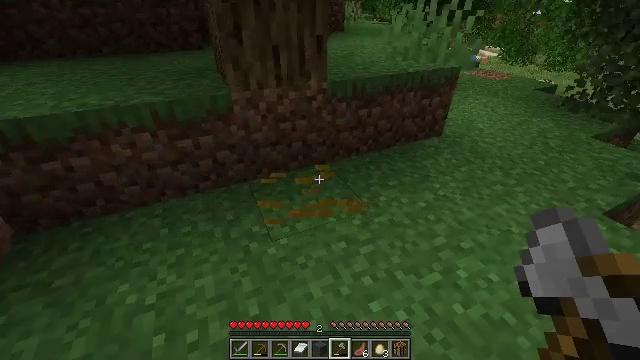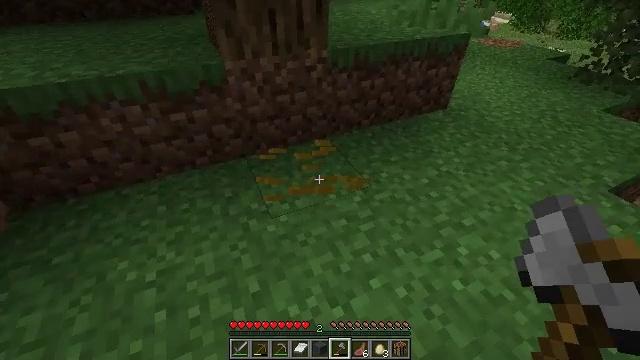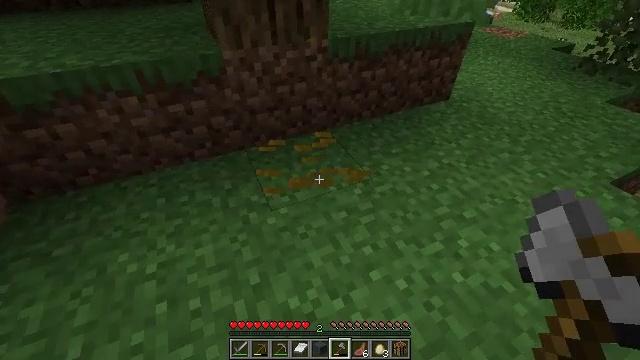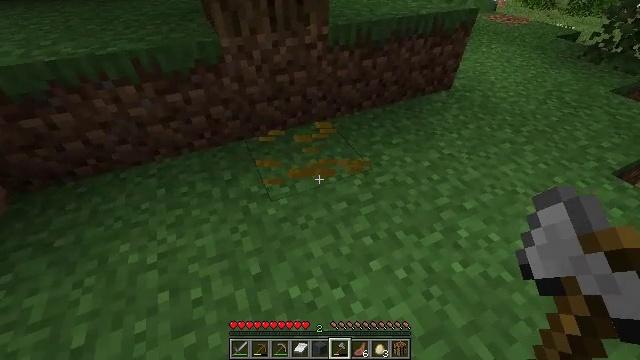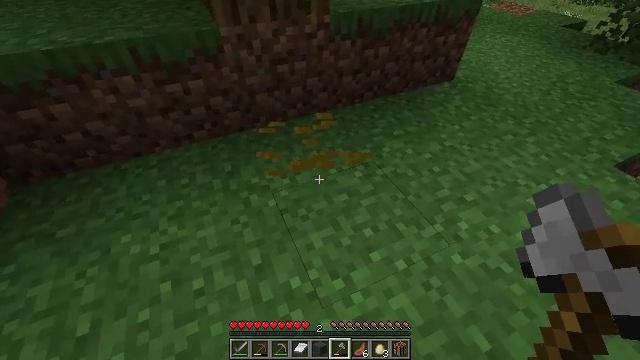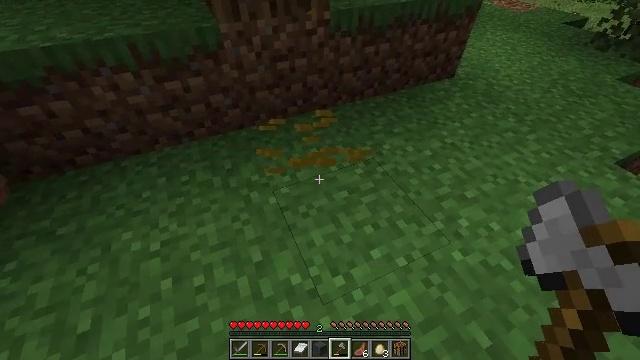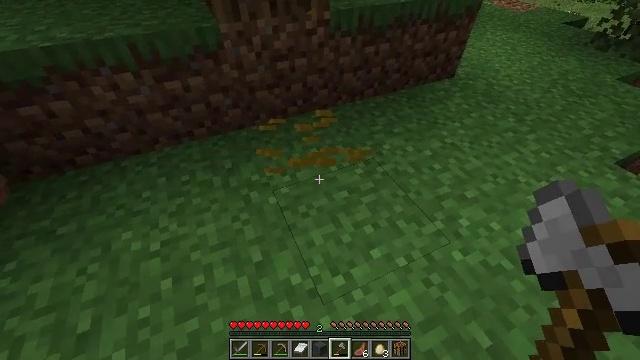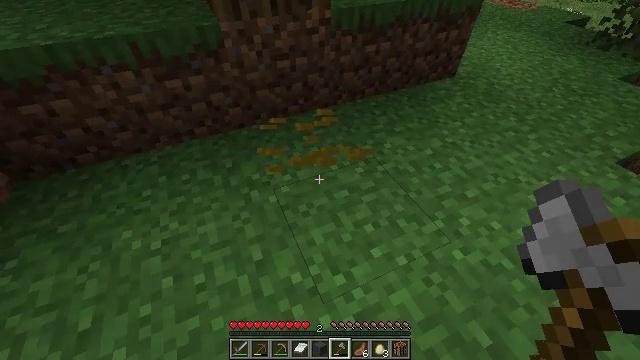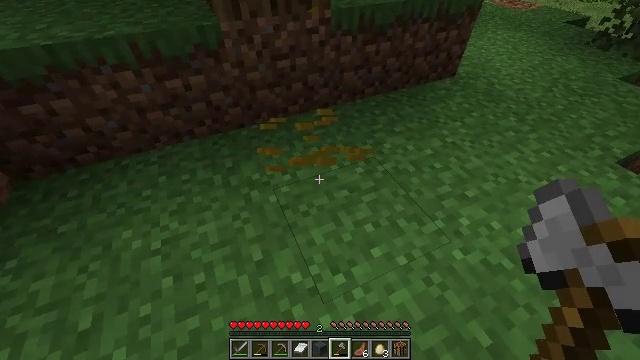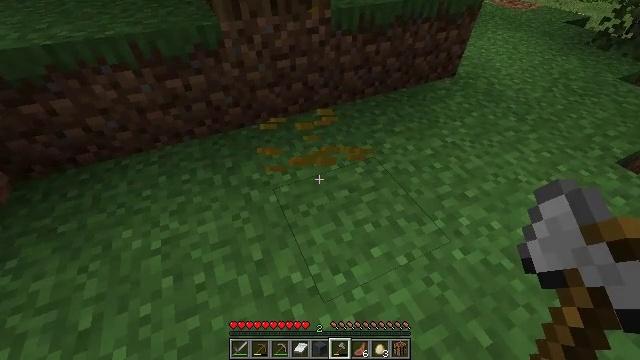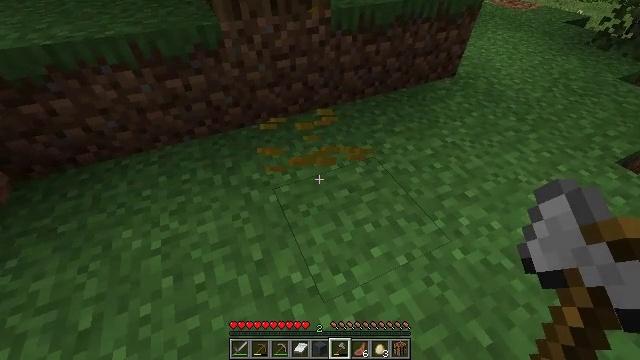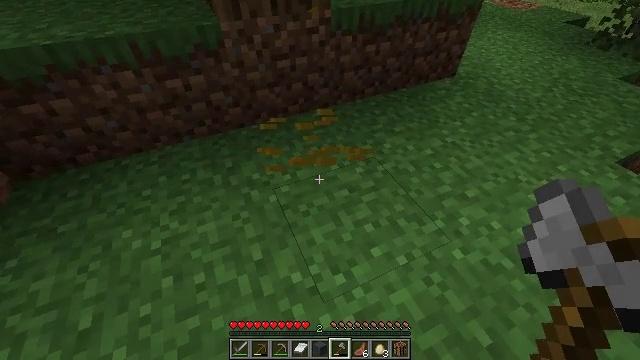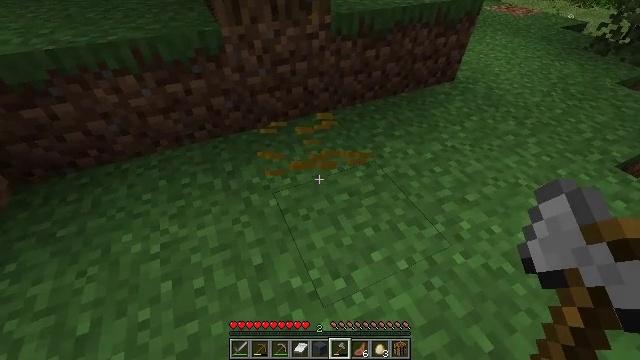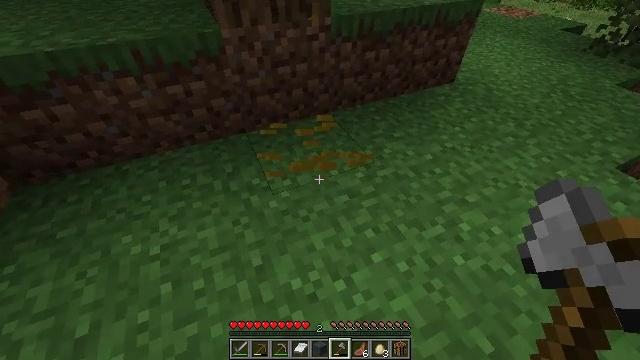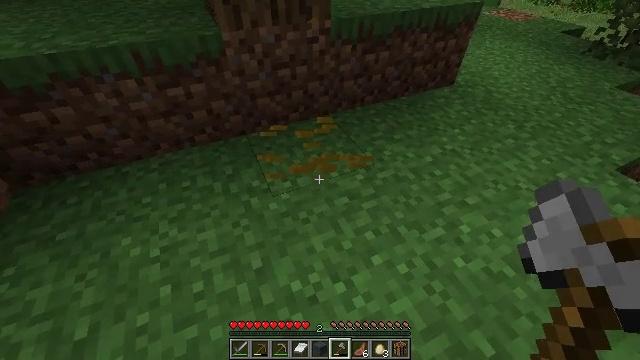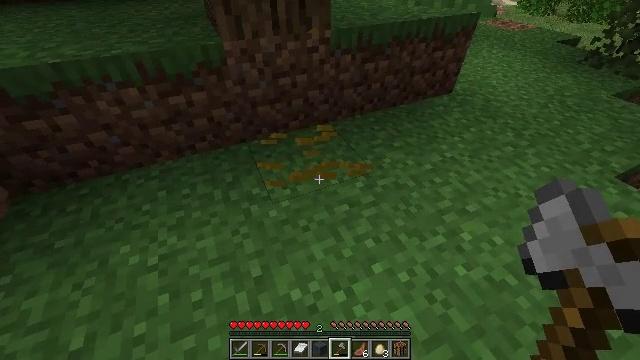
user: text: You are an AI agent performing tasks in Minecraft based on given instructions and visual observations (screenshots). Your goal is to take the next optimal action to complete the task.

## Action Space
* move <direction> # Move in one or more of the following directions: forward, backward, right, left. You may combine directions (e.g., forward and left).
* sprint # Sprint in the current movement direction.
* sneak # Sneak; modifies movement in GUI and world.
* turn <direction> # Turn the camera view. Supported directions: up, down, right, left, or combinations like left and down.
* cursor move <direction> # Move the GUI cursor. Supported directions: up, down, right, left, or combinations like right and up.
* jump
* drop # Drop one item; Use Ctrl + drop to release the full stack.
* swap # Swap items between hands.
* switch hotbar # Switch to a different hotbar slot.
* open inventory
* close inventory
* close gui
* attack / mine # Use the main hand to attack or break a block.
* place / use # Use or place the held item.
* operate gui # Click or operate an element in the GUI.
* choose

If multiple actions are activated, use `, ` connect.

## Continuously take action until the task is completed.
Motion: motion action
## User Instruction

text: Collect the bee nest for honey.
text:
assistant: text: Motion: turn down
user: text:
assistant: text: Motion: turn down
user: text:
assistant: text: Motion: turn down
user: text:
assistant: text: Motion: turn down
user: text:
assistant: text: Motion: no_op
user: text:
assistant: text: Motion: no_op
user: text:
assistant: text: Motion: no_op
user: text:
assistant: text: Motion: no_op
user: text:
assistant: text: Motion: no_op
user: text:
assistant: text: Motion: no_op
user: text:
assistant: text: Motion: no_op
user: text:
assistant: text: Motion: no_op
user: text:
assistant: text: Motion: no_op
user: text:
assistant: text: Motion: no_op
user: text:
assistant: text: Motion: turn up
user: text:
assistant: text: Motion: turn up
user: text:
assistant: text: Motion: turn up
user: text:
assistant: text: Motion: no_op
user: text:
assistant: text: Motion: no_op
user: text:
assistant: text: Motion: no_op
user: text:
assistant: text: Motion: no_op
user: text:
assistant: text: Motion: no_op
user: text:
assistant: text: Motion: no_op
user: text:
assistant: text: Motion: no_op
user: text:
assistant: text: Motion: no_op
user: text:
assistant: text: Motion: no_op
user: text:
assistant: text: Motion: no_op
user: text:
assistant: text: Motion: no_op
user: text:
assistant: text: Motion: attack / mine
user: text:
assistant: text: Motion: attack / mine